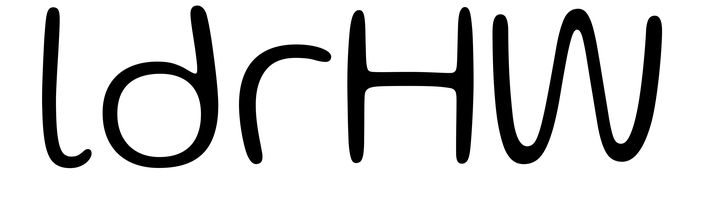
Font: Gluten_ExtraLight